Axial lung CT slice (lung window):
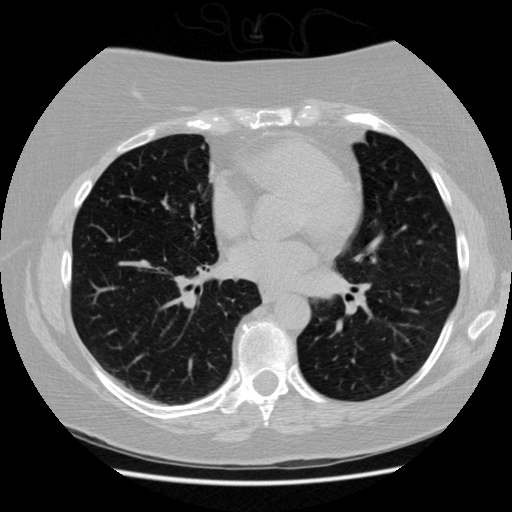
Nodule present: no